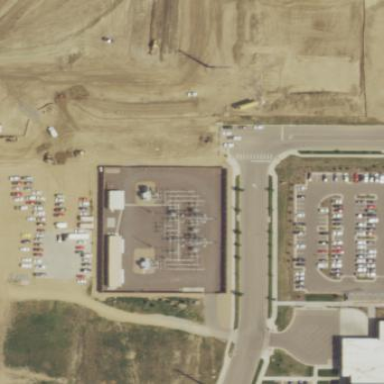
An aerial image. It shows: Outdoor power substation located behind wall. The substation operates at the distribution level.